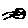
Label: cat